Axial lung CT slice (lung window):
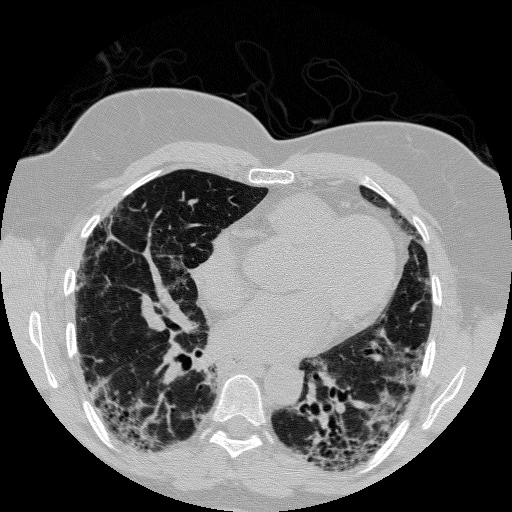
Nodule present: no